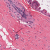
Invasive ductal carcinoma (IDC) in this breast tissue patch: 0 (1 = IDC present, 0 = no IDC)